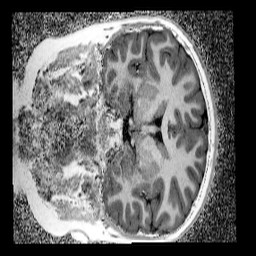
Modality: UNIT1_denoised
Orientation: coronal
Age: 10
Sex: male
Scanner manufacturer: siemens
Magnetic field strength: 3 T
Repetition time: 4 s
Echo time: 0.00299 s